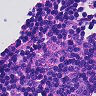
Metastatic tissue present: no